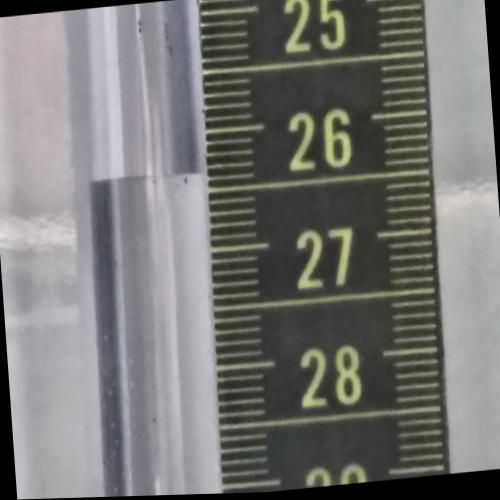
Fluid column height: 26.4 cm